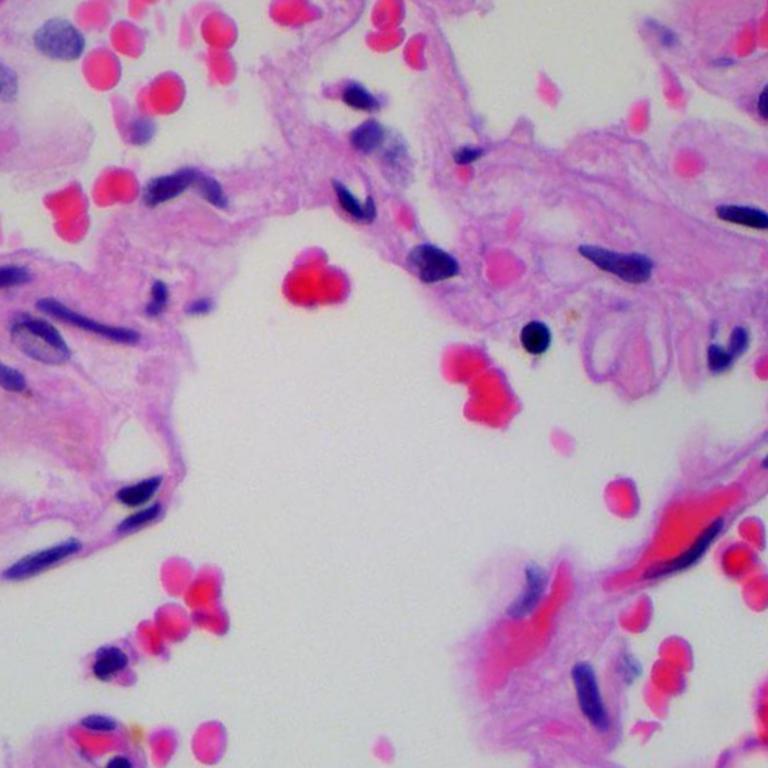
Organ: lung
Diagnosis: benign